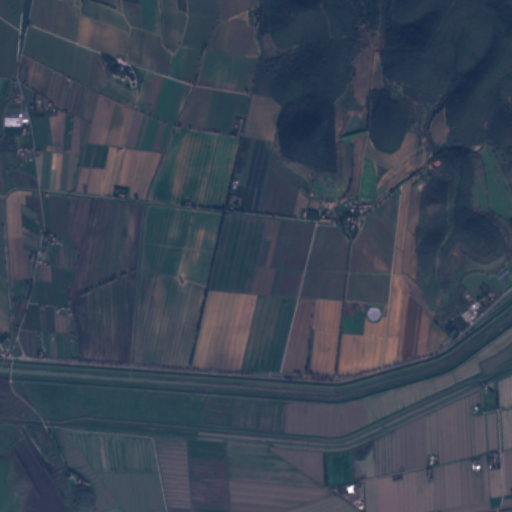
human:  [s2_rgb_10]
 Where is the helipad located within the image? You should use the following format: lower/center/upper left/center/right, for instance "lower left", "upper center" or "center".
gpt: The helipad is located in the center right of the image.
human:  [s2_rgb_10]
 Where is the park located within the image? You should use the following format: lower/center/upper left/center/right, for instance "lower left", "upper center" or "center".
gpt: The park is located in the upper right of the image.
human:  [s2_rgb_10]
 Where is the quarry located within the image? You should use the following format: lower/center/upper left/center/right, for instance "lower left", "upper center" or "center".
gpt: There is no quarry in the image.